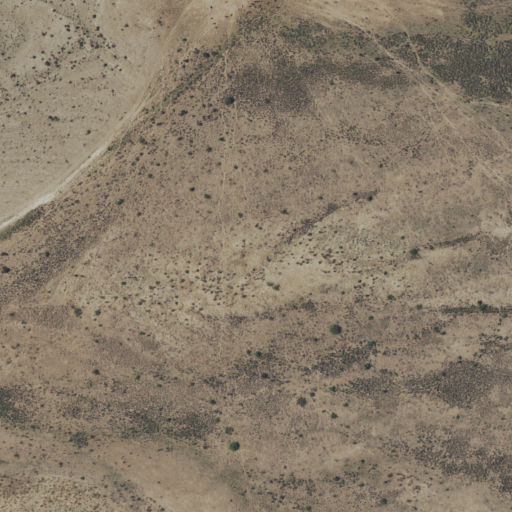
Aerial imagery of valley in New Mexico named Juniper Draw containing grassland and shrub